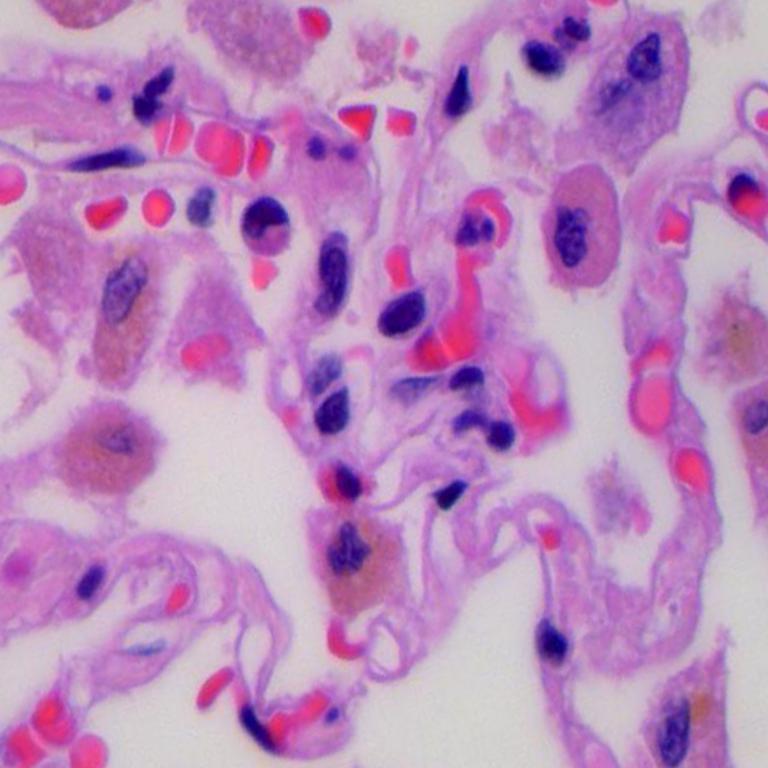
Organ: lung
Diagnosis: benign